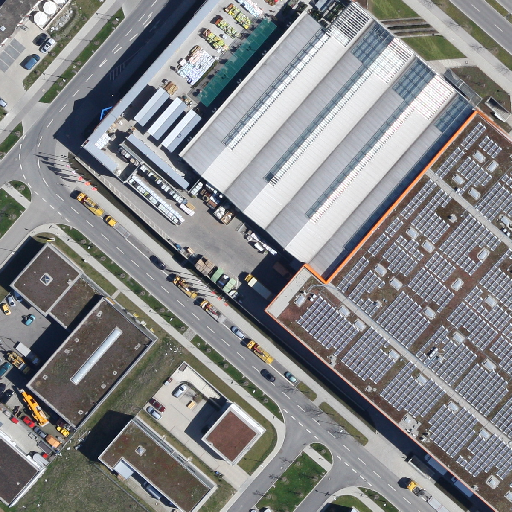
Referring expression: light-duty vehicle